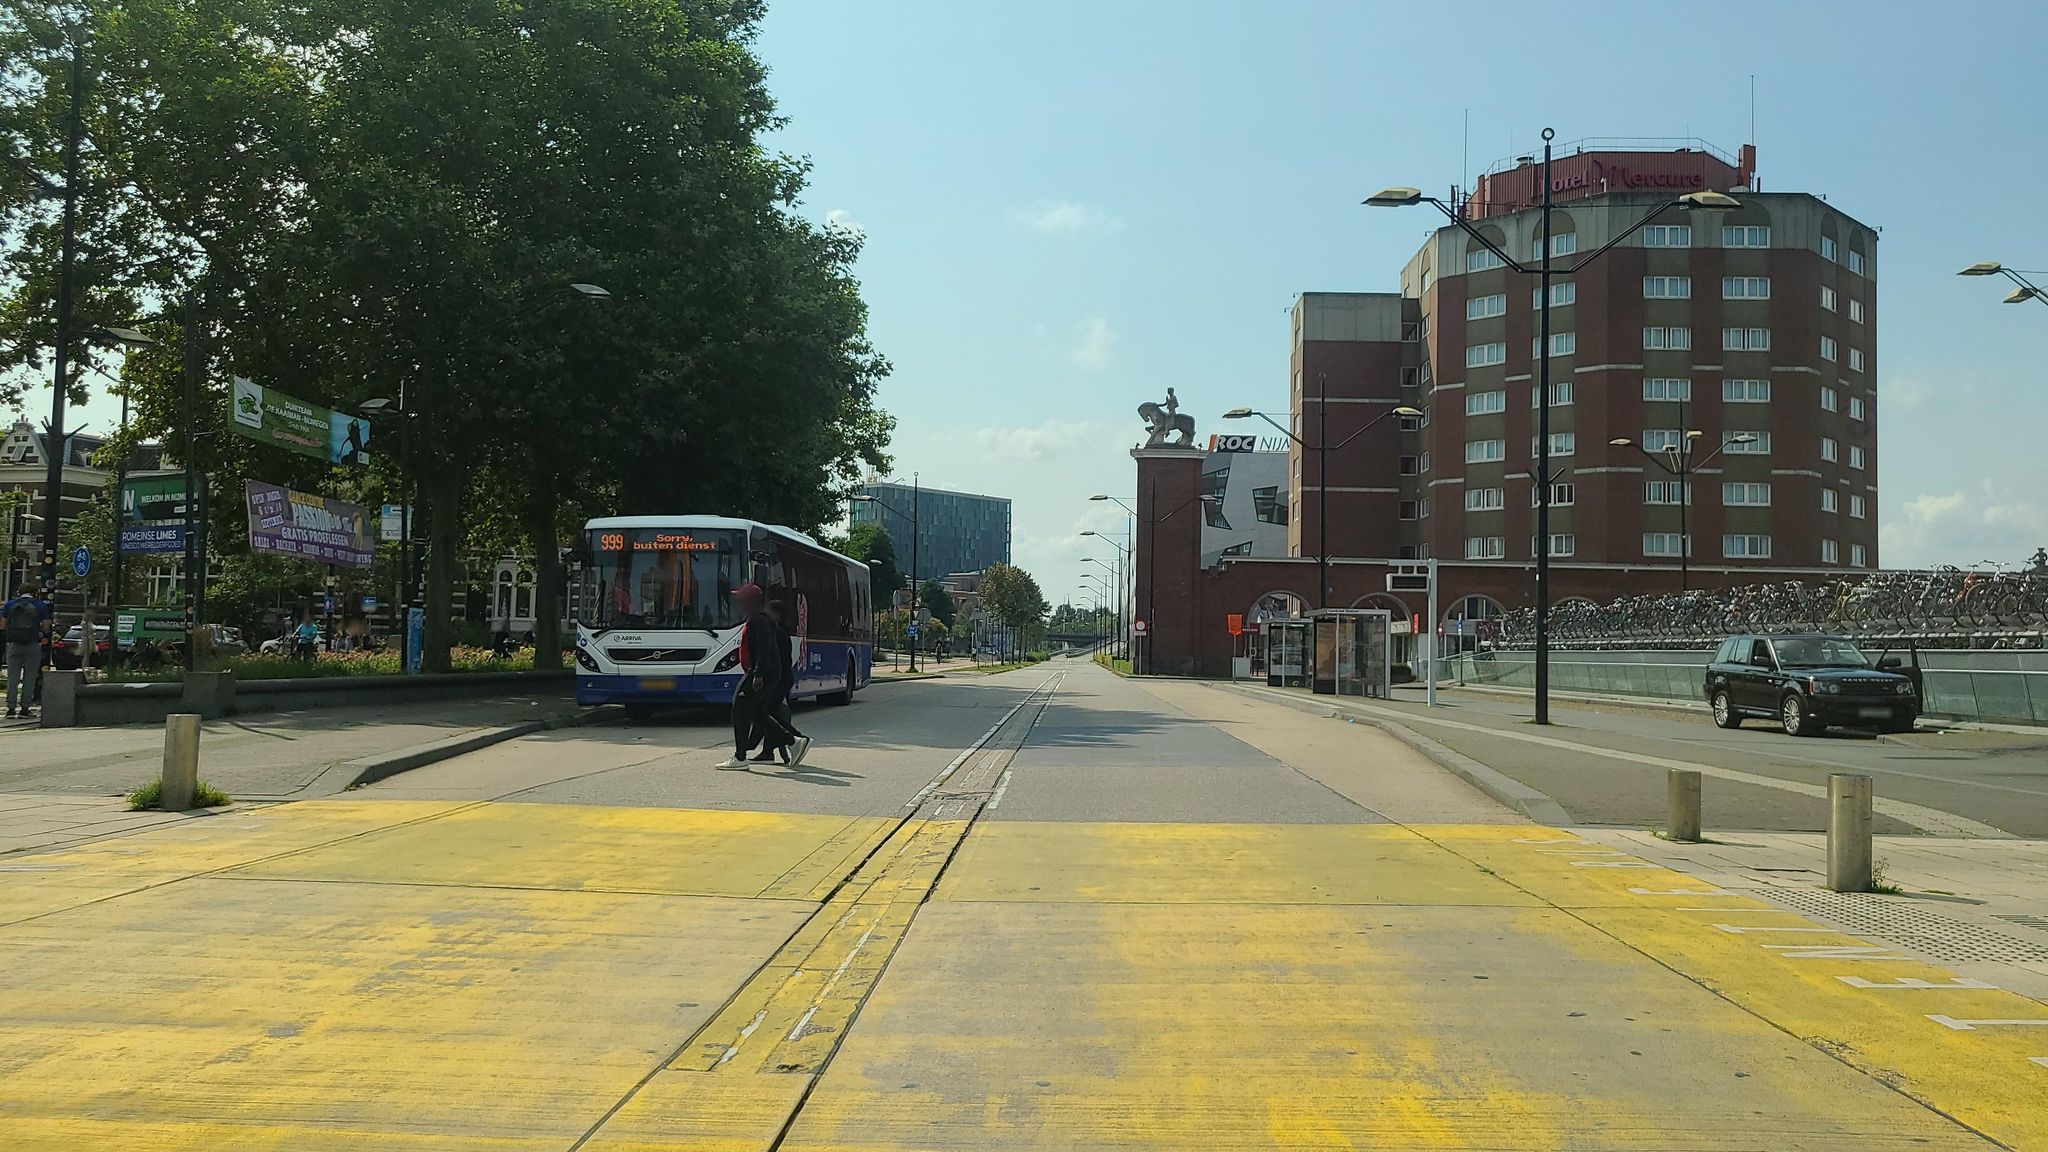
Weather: clear
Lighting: day
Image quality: good
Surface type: walking surface
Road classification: cycleway, footway, steps
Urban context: urban centre
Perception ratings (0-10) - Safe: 4.28, Lively: 3.67, Beautiful: 5.28, Boring: 4.74, Depressing: 6.67, Wealthy: 1.51